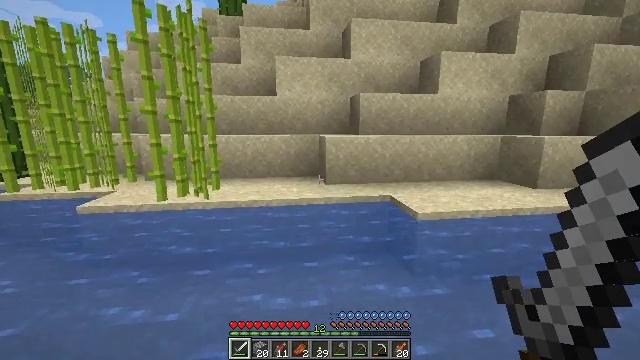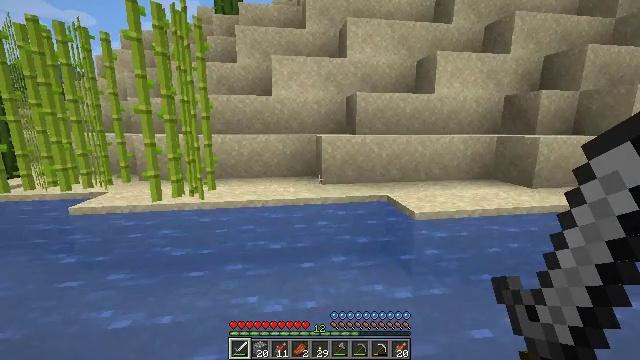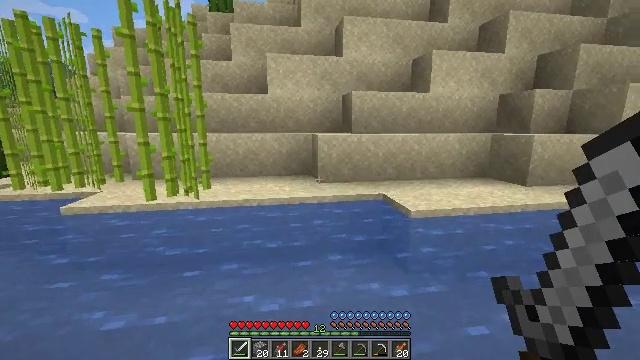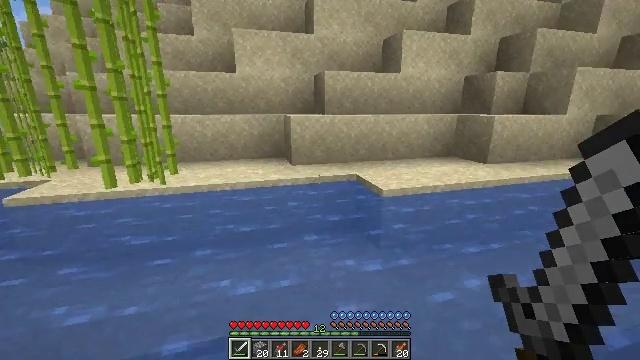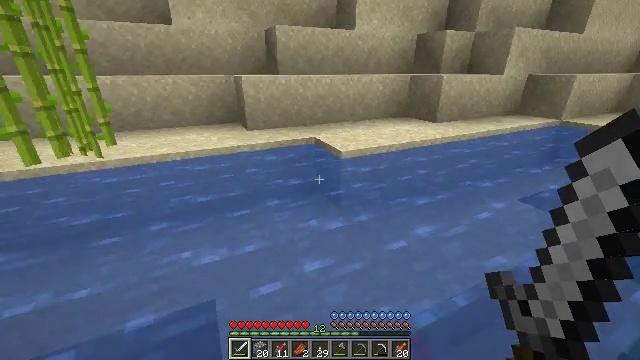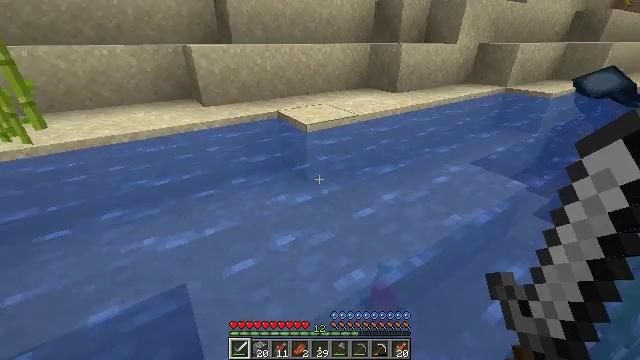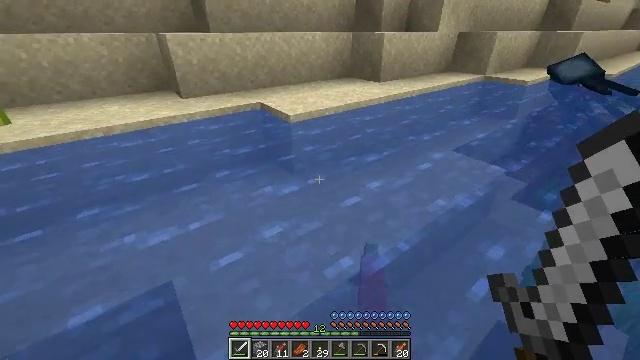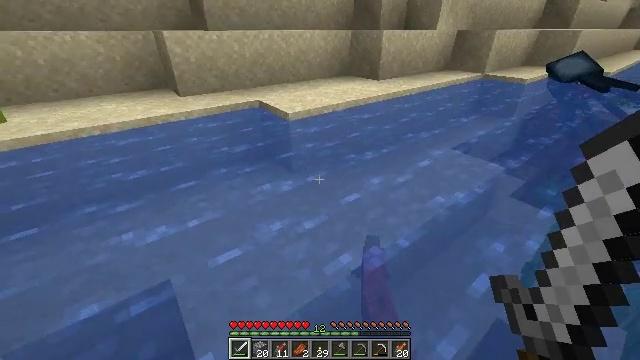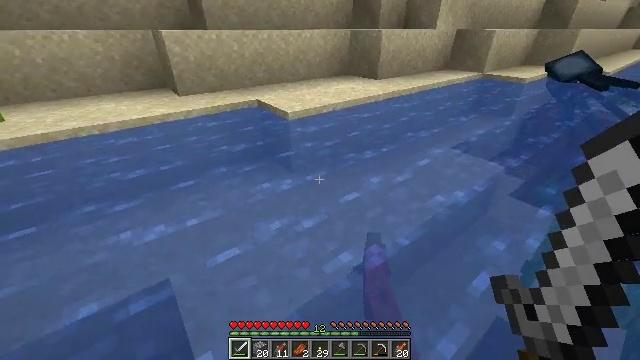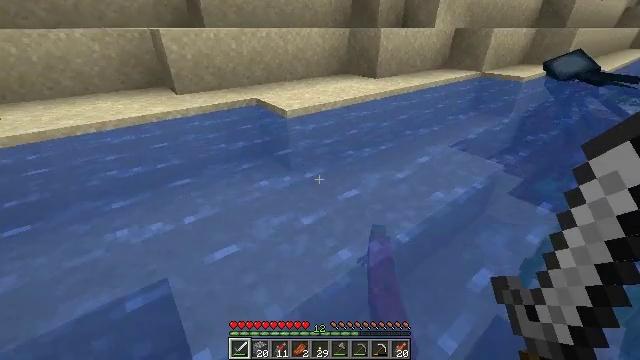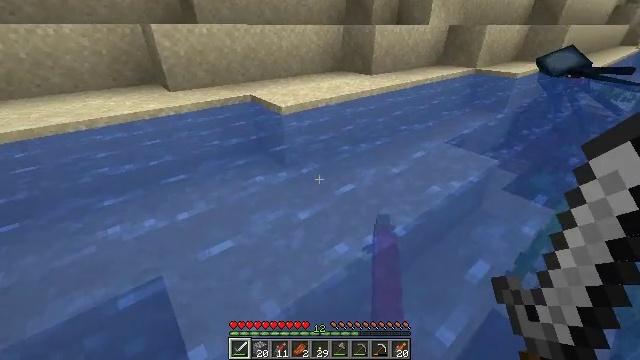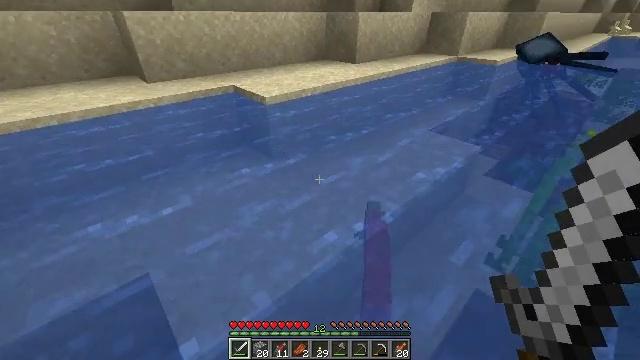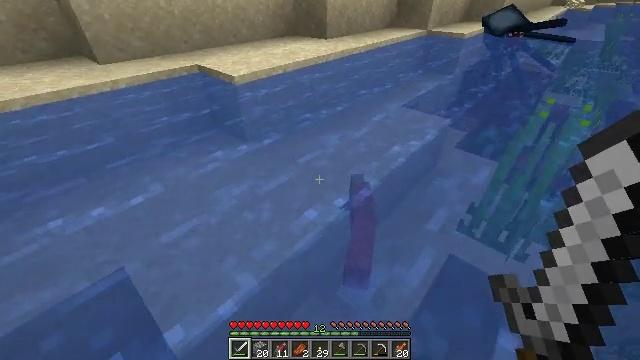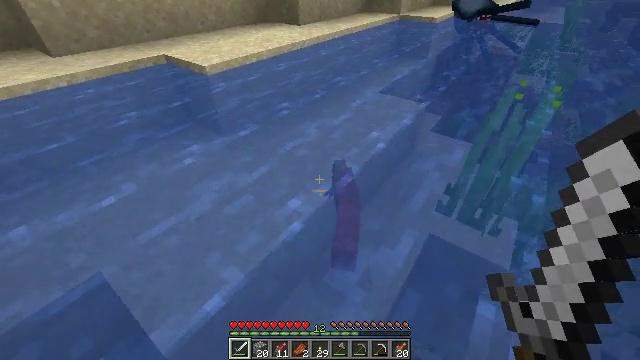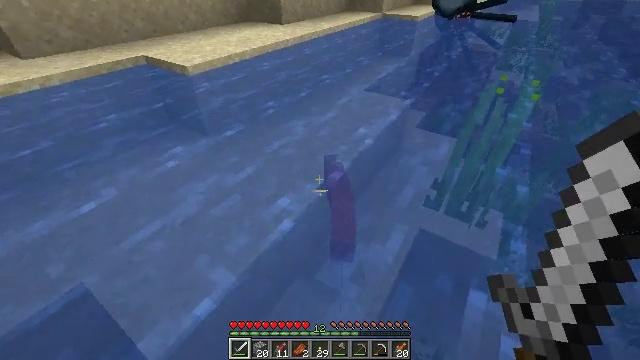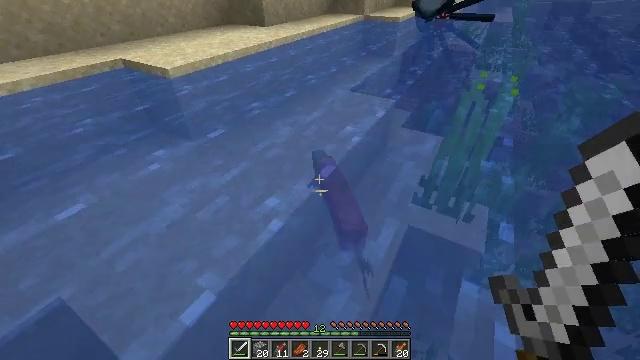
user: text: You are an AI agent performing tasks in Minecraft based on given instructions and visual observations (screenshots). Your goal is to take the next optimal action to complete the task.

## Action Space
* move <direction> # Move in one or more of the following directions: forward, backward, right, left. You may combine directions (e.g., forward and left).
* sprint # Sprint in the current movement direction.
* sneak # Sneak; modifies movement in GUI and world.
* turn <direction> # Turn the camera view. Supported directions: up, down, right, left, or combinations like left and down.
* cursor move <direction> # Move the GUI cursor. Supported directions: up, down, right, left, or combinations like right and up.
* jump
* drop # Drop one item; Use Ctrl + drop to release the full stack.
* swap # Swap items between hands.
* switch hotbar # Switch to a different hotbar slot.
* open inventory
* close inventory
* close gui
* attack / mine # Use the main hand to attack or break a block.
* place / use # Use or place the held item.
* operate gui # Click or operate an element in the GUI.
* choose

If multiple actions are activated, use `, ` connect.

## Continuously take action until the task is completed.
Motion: motion action
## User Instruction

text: Hunt fish.
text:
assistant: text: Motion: no_op
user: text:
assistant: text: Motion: no_op
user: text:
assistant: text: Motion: turn right and down
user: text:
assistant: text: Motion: turn right and down
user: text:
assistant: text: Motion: turn right and down
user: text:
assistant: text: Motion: turn right and down
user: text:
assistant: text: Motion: no_op
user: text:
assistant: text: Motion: no_op
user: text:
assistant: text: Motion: no_op
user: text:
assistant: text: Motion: turn right
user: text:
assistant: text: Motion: turn right and down
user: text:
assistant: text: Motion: turn right and down
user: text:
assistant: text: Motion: turn right and down
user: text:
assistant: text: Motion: turn right
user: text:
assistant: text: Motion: turn right
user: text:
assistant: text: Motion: turn right, attack / mine
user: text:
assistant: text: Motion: turn right, attack / mine
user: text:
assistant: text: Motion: attack / mine
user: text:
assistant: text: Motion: move forward
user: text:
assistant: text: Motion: move forward
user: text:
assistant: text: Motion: no_op